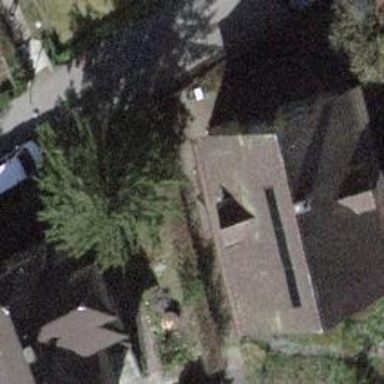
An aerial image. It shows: Residential building.